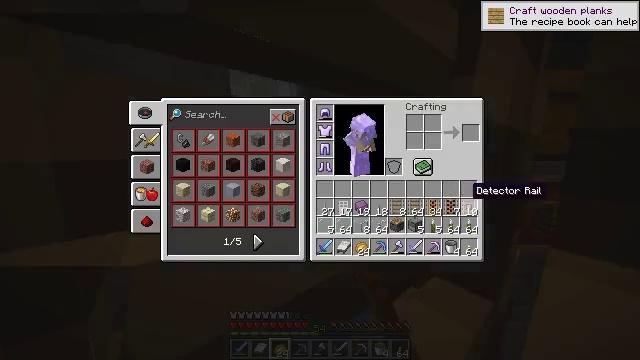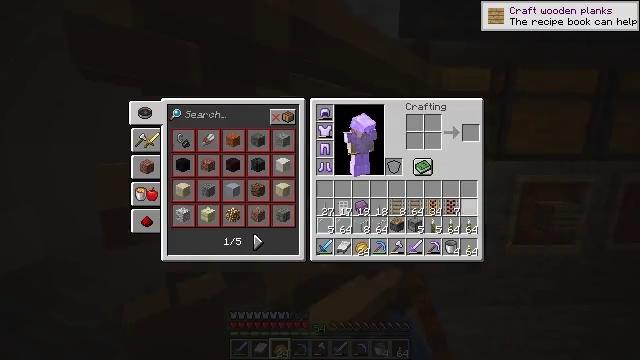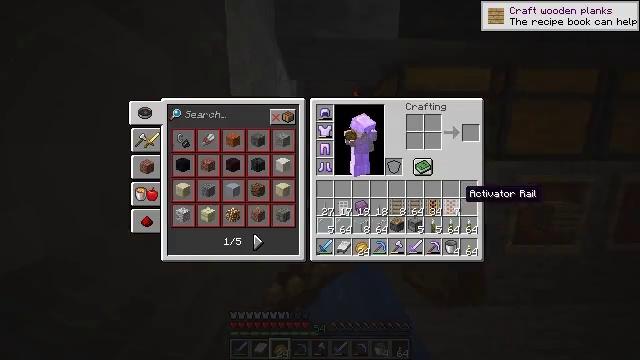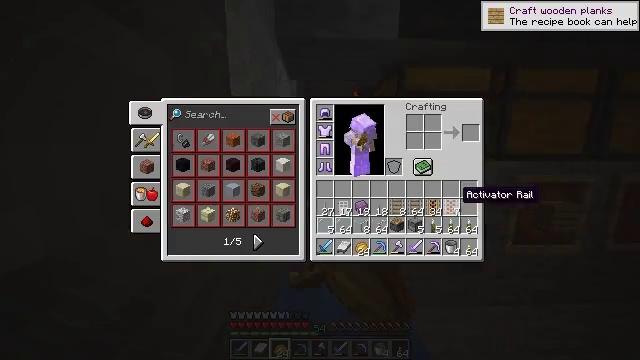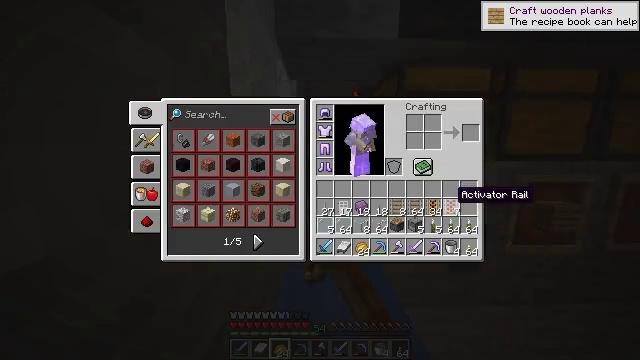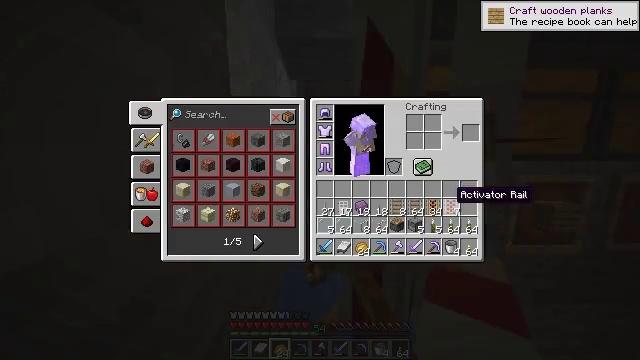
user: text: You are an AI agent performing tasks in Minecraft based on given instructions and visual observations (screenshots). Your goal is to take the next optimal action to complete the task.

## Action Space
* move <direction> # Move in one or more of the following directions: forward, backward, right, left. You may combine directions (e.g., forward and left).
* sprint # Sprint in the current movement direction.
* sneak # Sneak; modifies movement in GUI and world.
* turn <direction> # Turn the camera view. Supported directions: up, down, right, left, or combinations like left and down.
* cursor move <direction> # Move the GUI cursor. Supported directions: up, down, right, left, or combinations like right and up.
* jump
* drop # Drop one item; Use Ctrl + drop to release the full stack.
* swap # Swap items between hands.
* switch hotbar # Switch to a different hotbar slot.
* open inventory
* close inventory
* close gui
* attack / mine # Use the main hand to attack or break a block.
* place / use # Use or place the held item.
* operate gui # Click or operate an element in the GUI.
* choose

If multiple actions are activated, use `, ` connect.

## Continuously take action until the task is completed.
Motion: motion action
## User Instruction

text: Drop a detector rail.
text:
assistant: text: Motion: sprint, drop, open gui
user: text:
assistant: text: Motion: sprint, cursor move left, drop
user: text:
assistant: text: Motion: sprint, drop
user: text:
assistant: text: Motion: sprint
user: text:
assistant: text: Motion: sprint
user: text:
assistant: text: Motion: sprint, drop